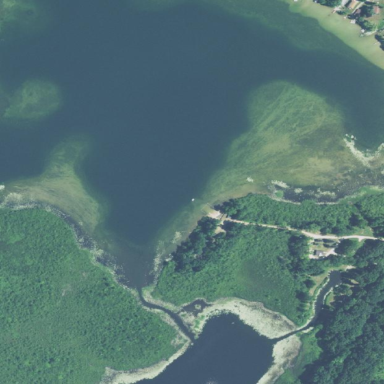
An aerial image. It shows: Serene lake surrounded by nature.